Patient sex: M
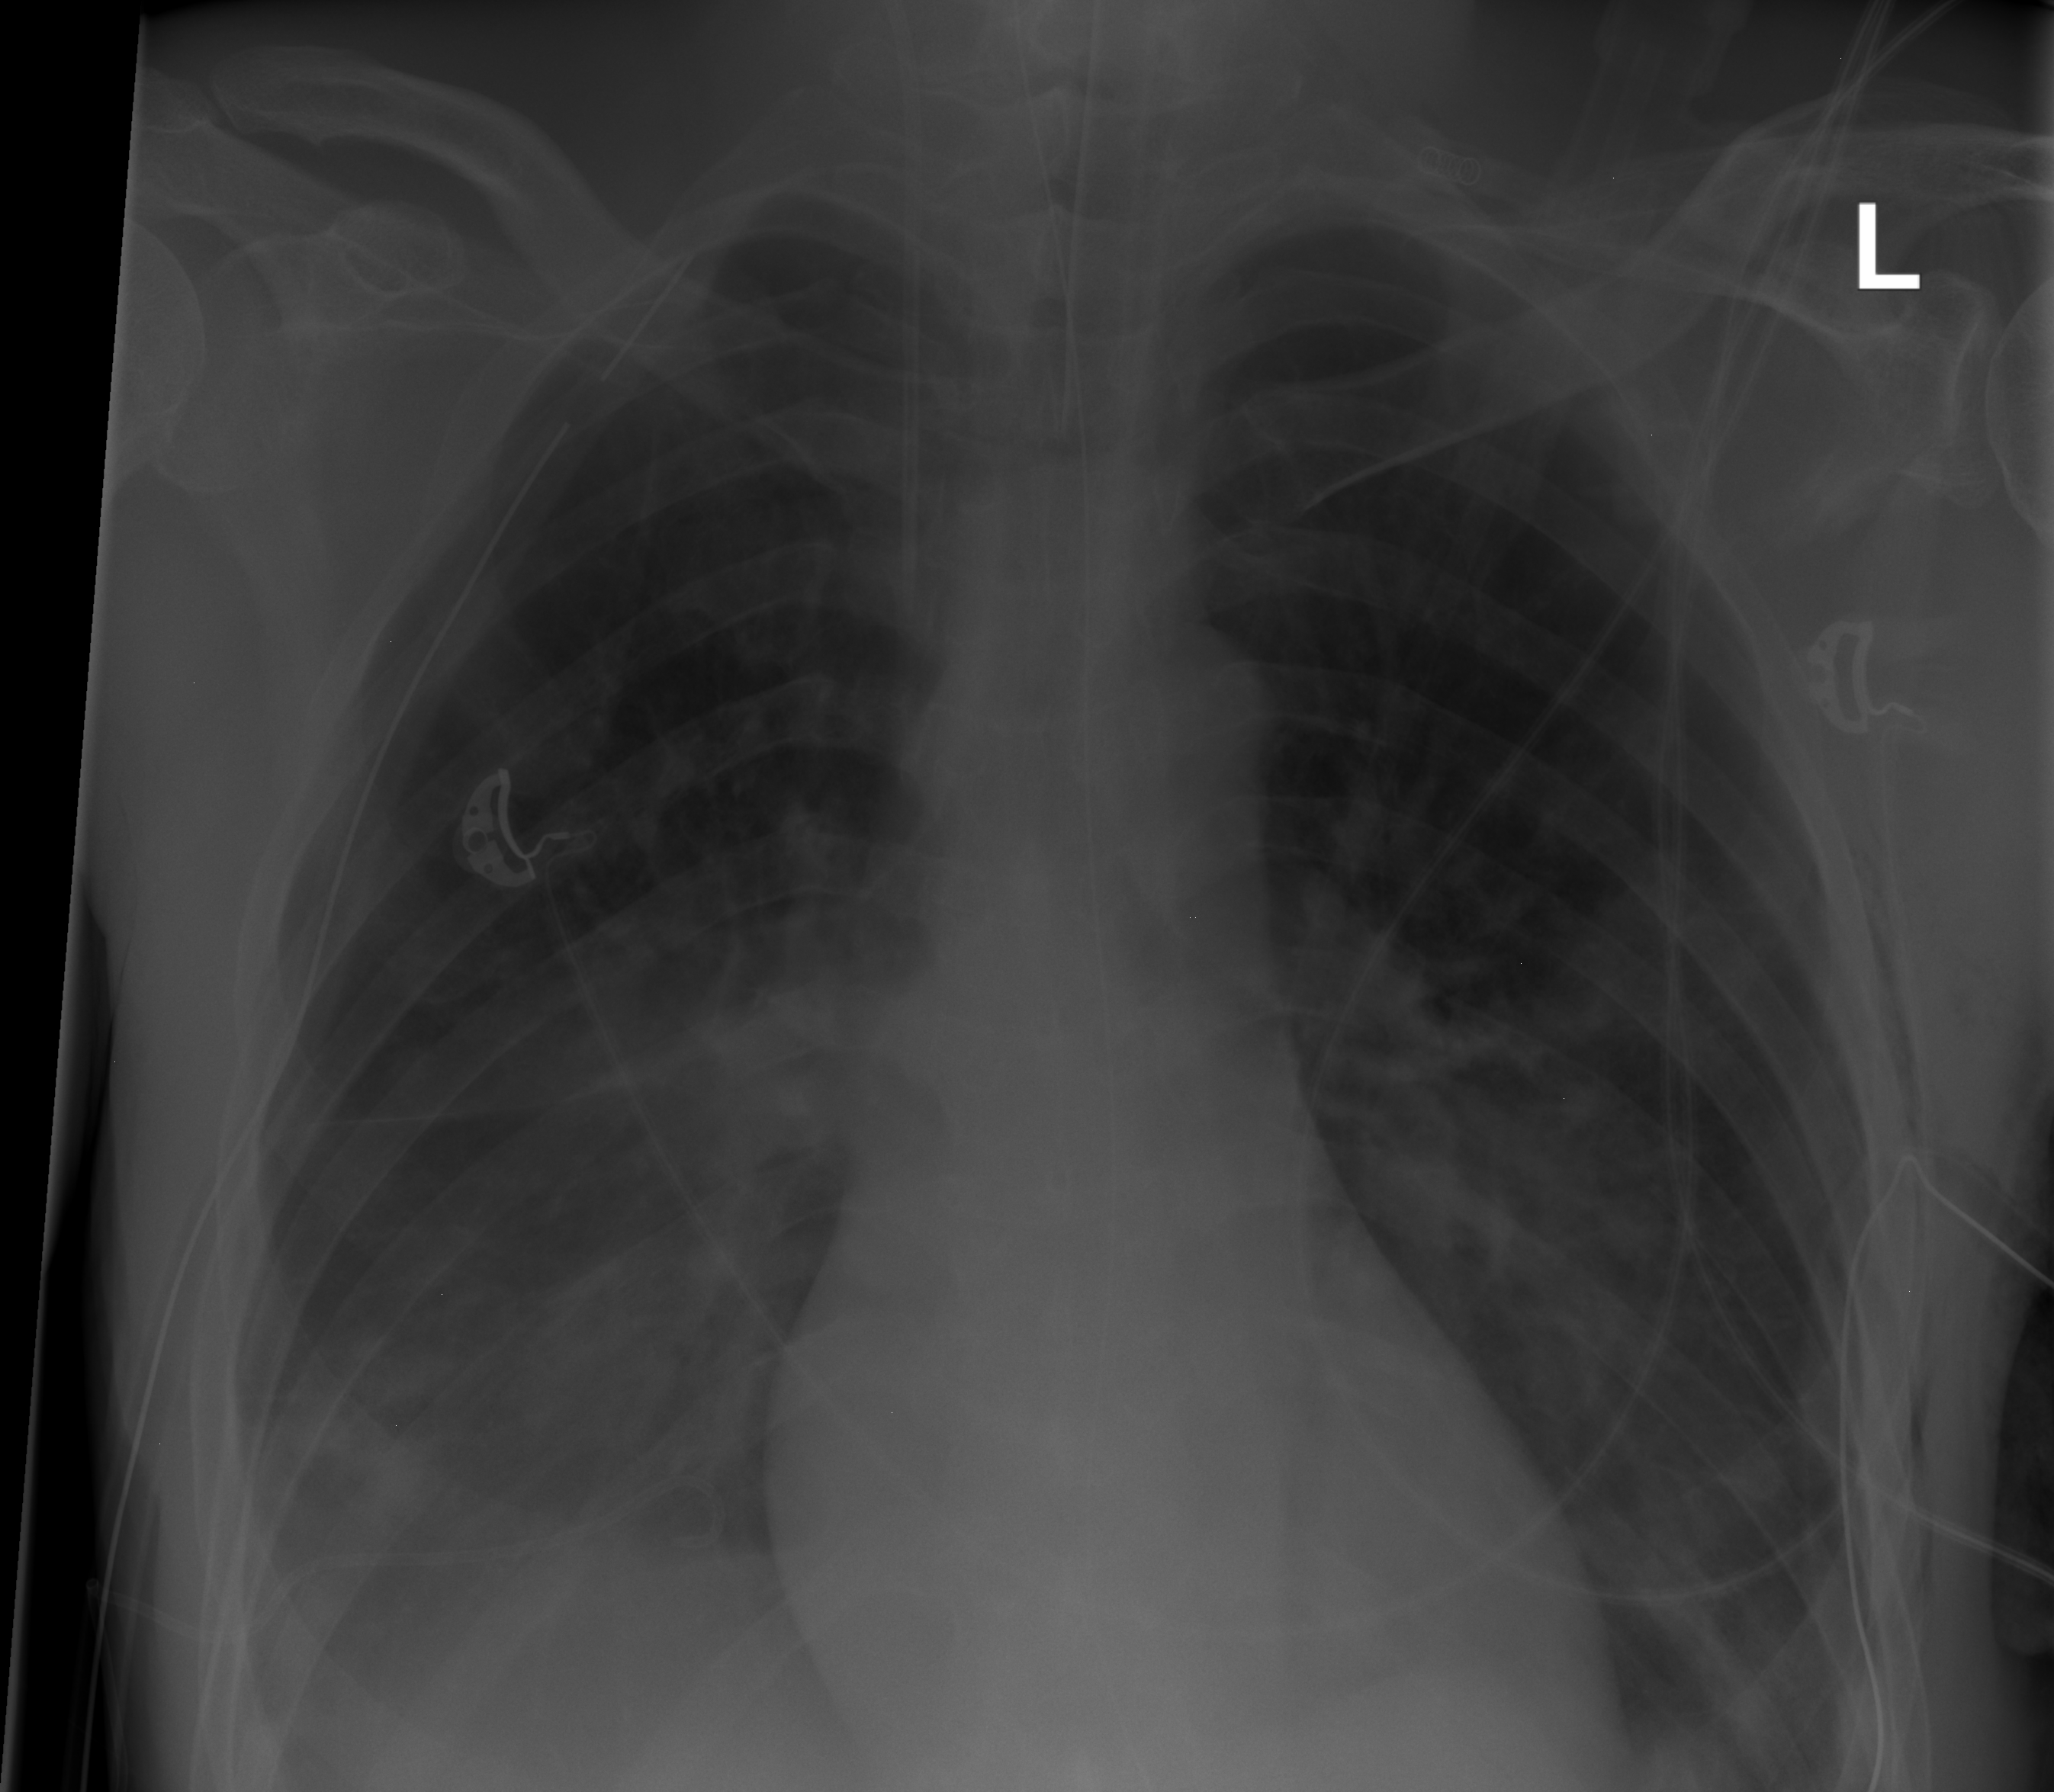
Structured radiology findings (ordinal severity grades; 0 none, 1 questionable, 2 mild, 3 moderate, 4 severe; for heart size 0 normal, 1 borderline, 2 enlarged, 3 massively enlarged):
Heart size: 0
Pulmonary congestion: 1
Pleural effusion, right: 2
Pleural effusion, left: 2
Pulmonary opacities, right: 2
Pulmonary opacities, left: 2
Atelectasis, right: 3
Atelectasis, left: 2